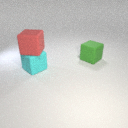
large cyan rubber cube to the left of large green rubber cube